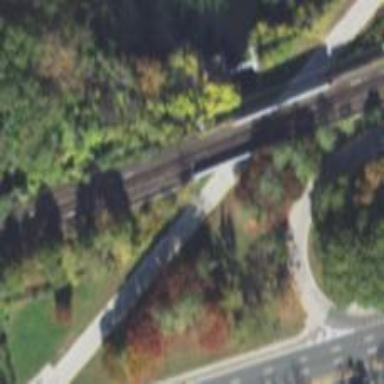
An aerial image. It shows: Bridge over electrified railway tracks.